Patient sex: M
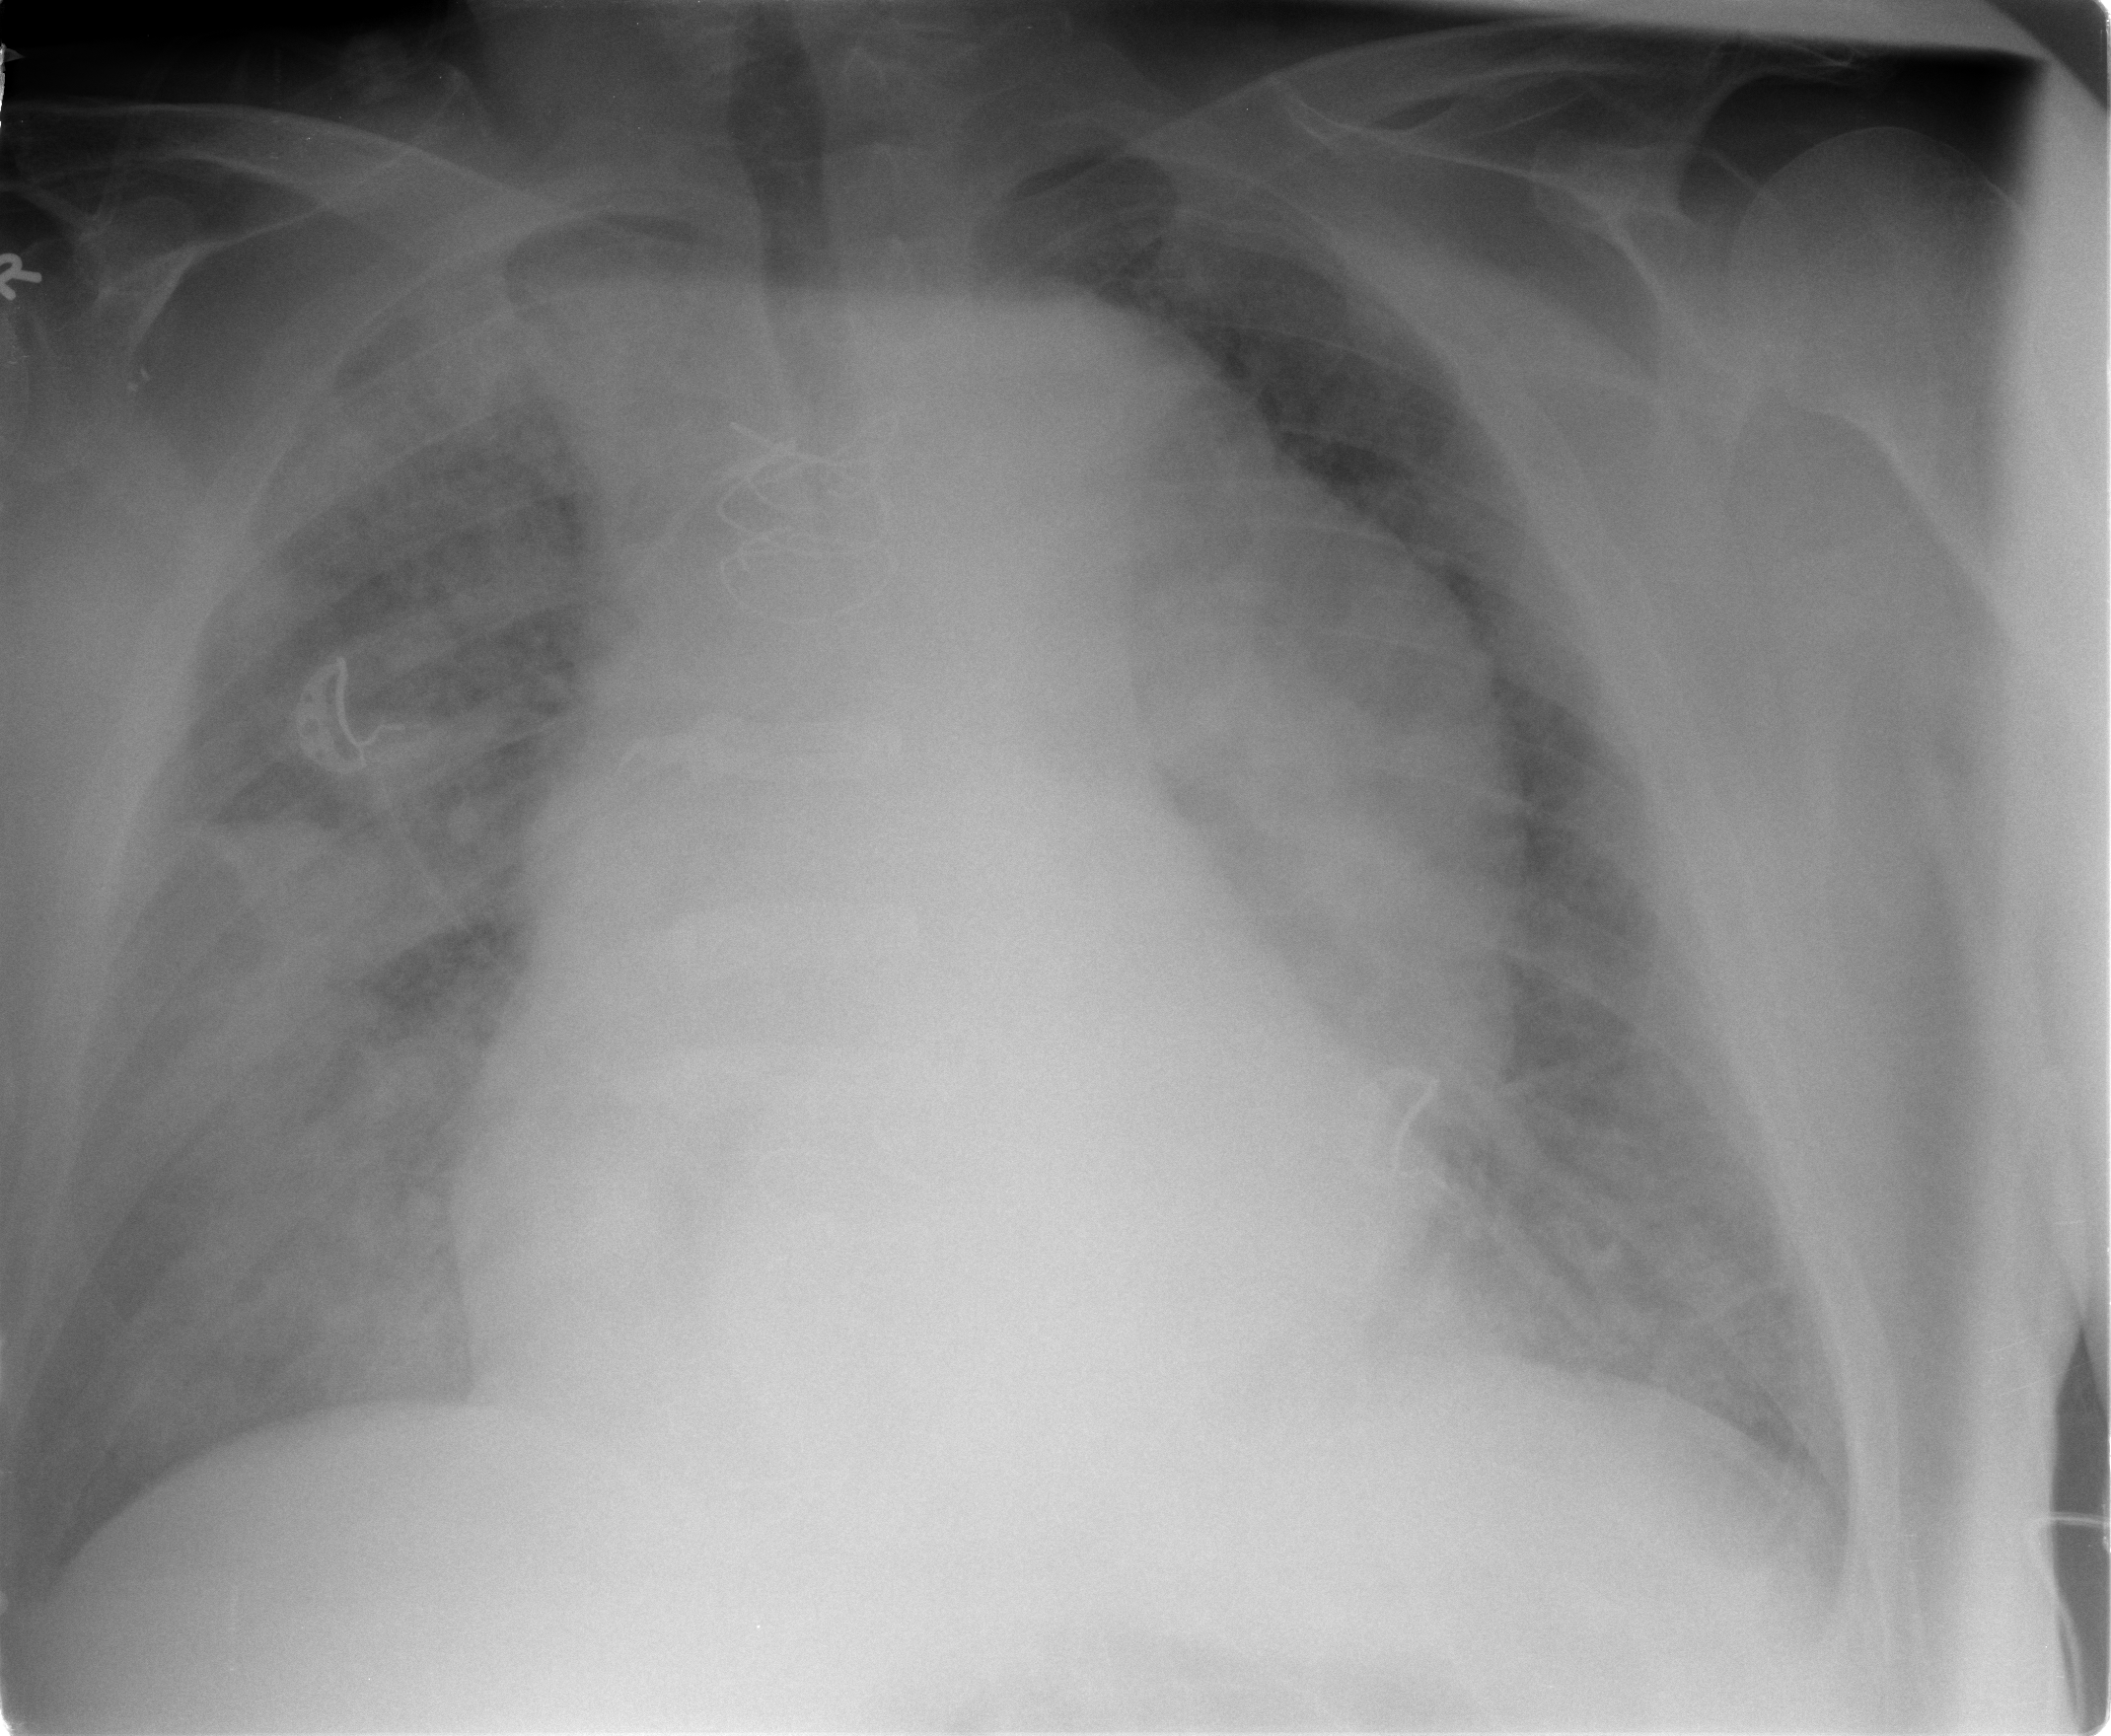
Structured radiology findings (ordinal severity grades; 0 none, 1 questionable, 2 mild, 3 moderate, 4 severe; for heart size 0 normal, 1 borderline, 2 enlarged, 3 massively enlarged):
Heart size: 2
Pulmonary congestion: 2
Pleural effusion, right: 1
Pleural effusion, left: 1
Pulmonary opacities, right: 3
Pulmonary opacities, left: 3
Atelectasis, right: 3
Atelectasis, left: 2